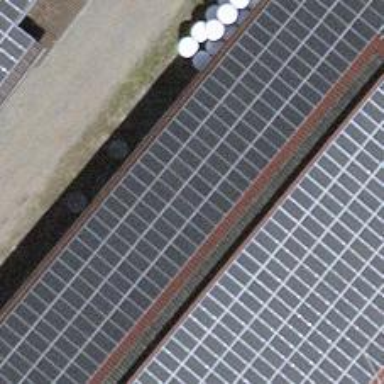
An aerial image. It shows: Solar power generator with photovoltaic panels.